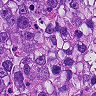
Metastatic tissue present: yes